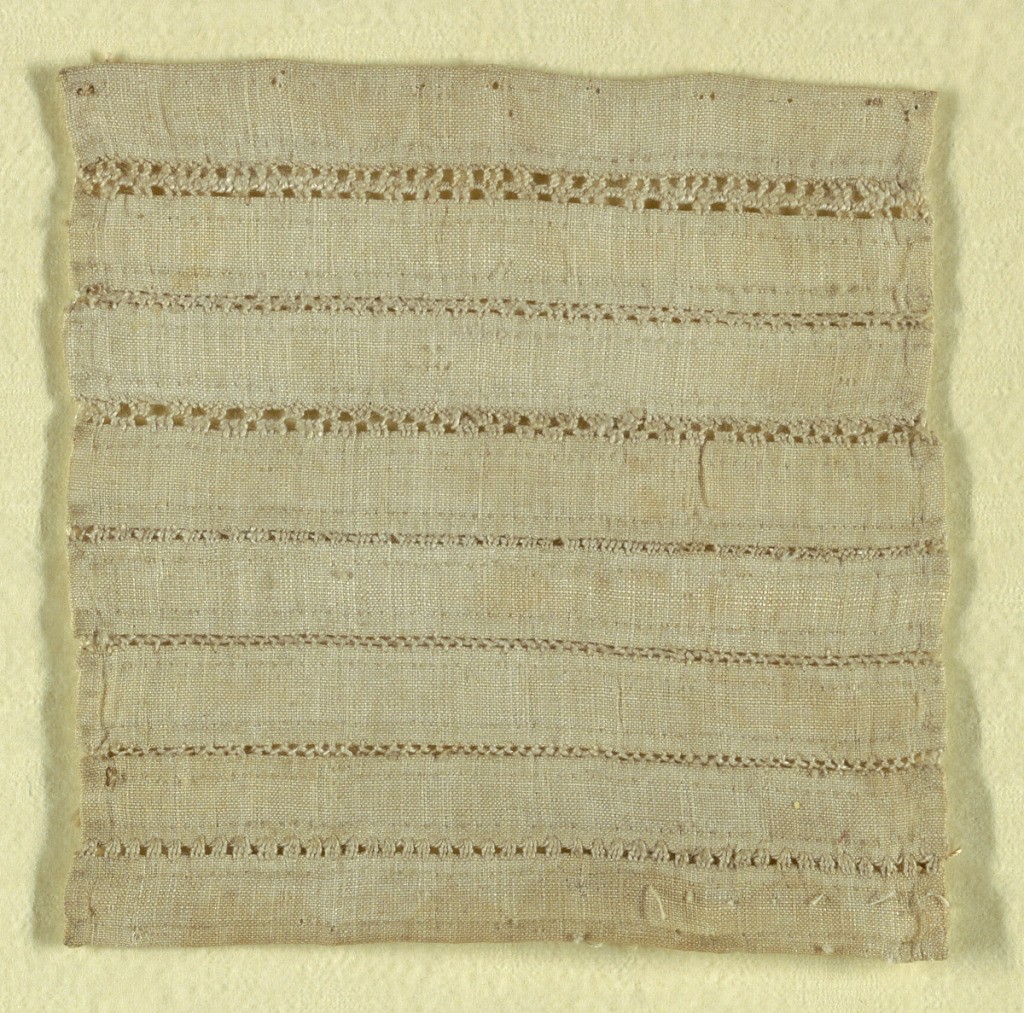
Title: Sampler
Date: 1701–02
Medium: linen Technique: knots, chain, eyelet and loop stitches on plain weave
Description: Sampler showing seven patterns for joining fabrics by "open seams."